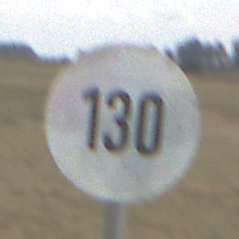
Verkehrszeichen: Geschwindigkeit130
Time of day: Midday
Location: Outdoor (Nature)
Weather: PartlyCloudy
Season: NotSpecified
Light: Natural